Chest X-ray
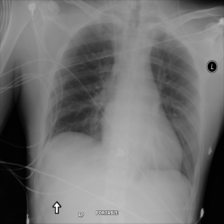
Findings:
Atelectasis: negative
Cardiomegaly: negative
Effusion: negative
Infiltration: negative
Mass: negative
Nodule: negative
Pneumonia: negative
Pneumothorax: negative
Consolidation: negative
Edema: negative
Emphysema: negative
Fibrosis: negative
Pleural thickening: negative
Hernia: negative